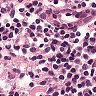
Metastatic tissue present: no